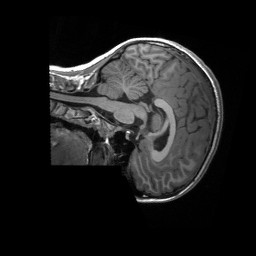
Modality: T1w
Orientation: sagittal
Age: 11
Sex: male
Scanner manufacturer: siemens
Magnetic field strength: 3 T
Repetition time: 2.3 s
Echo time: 0.00232 s